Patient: sex F, age 74
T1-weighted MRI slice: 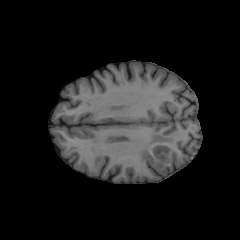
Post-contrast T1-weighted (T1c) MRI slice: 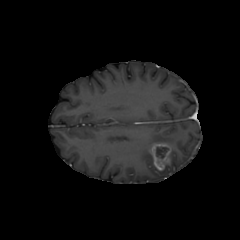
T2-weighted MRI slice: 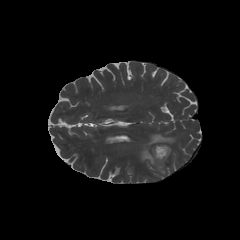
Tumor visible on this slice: yes
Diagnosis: Glioblastoma, IDH-wildtype
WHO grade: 4